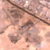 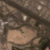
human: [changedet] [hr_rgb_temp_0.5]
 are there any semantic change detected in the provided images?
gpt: The desert area below the big road has been urbanized.